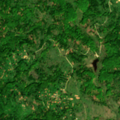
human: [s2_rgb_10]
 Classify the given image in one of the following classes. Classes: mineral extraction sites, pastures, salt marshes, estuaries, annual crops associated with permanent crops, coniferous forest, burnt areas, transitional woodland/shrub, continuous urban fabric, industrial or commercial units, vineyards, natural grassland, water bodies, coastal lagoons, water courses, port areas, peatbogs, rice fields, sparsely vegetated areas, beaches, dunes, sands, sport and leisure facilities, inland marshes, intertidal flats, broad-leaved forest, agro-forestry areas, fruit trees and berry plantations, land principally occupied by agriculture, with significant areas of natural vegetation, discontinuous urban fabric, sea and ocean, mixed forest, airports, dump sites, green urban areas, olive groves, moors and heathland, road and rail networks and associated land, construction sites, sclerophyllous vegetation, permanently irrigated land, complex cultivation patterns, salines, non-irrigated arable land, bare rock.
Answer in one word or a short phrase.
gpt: broad-leaved forest, natural grassland, transitional woodland/shrub